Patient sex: F
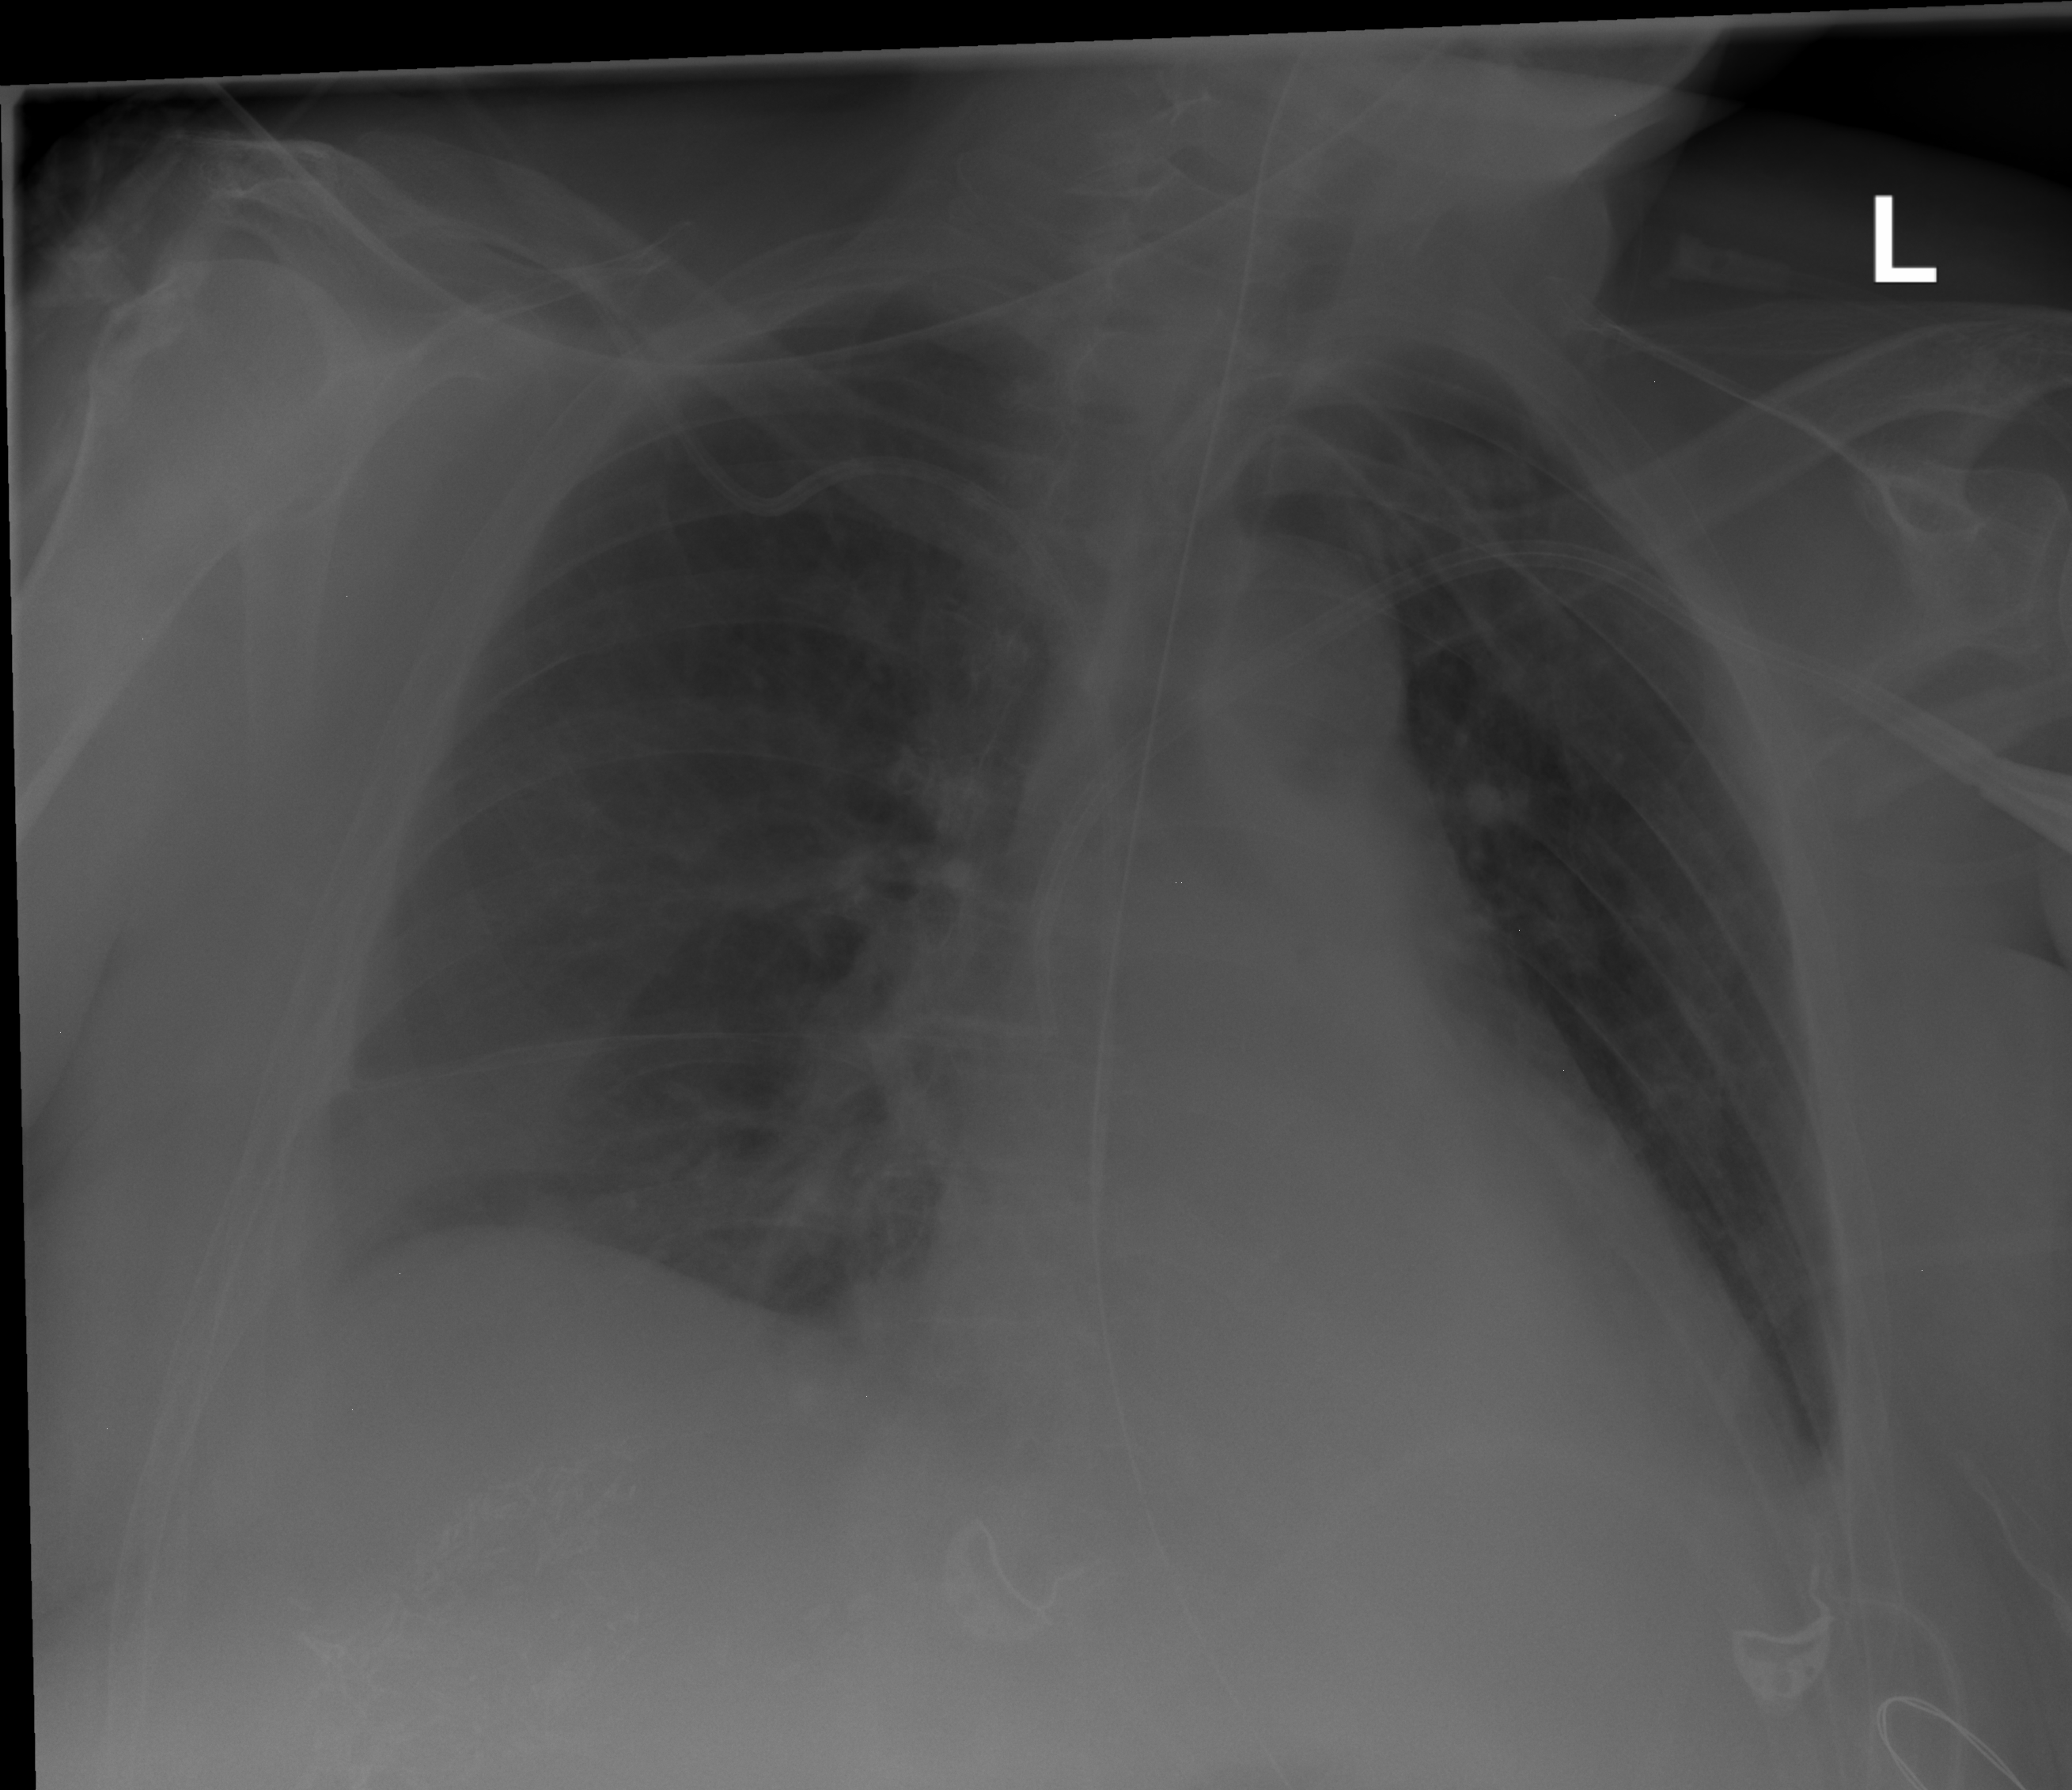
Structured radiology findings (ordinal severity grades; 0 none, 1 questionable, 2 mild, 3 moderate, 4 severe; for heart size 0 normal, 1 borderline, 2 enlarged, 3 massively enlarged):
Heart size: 1
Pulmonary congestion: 0
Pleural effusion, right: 2
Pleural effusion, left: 0
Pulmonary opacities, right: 0
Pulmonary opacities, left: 0
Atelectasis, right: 2
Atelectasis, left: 0